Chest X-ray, AP view. Patient: 37 years old, sex F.
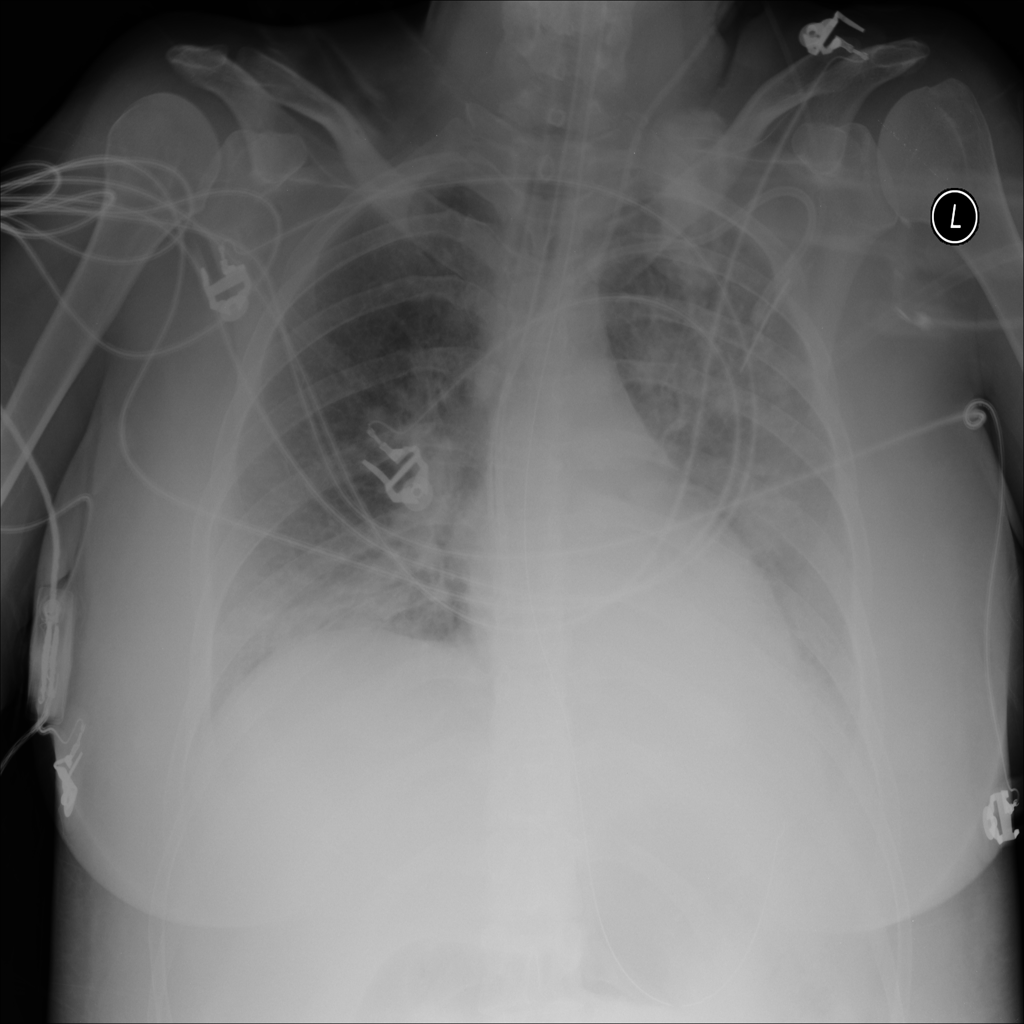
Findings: Infiltration